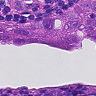
Metastatic tissue present: yes